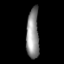
Tissue: lung
Cell type: Others
Senescence score: 0.1618
Nuclear area (px): 617
Mean DAPI intensity: 142.588